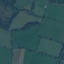
Land use / land cover: Pasture